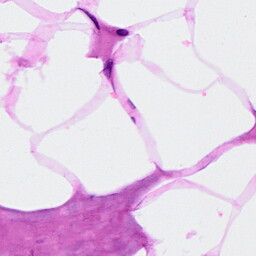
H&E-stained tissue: Breast